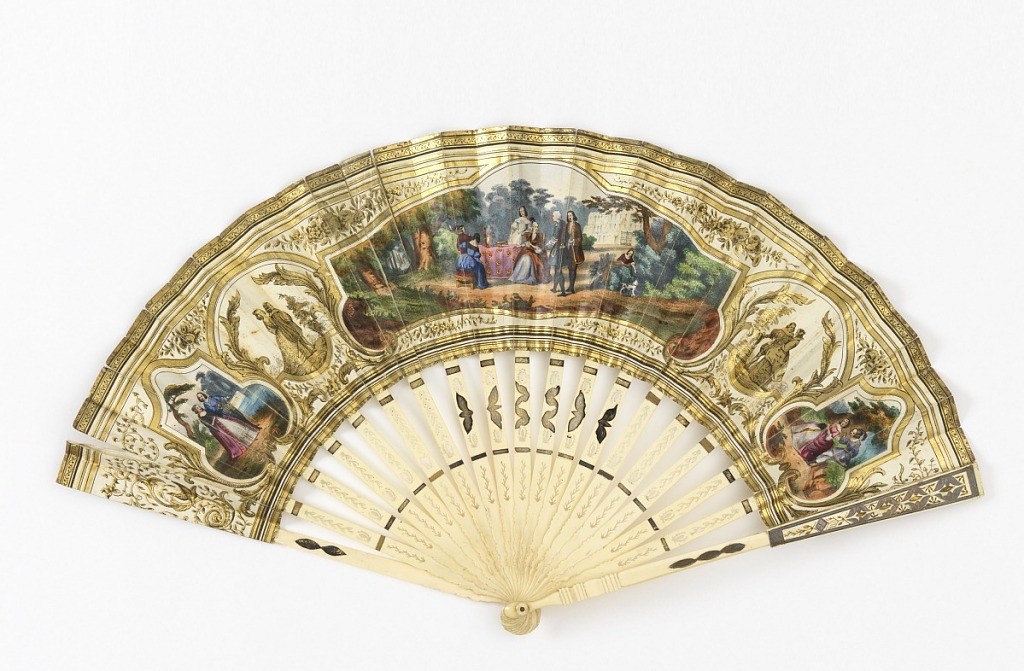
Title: Pleated fan
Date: ca. 1840
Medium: Gilded paper leaf with chromolithograph, pierced and gilded ivory sticks
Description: Pleated fan. Gilded paper leaf with chromolithograph. Obverse: a garden scene, couples strolling. Reverse: a courtship scene with putti and baskets of flowers. Pierced and gilded ivory sticks.